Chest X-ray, PA view. Patient: 66 years old, sex F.
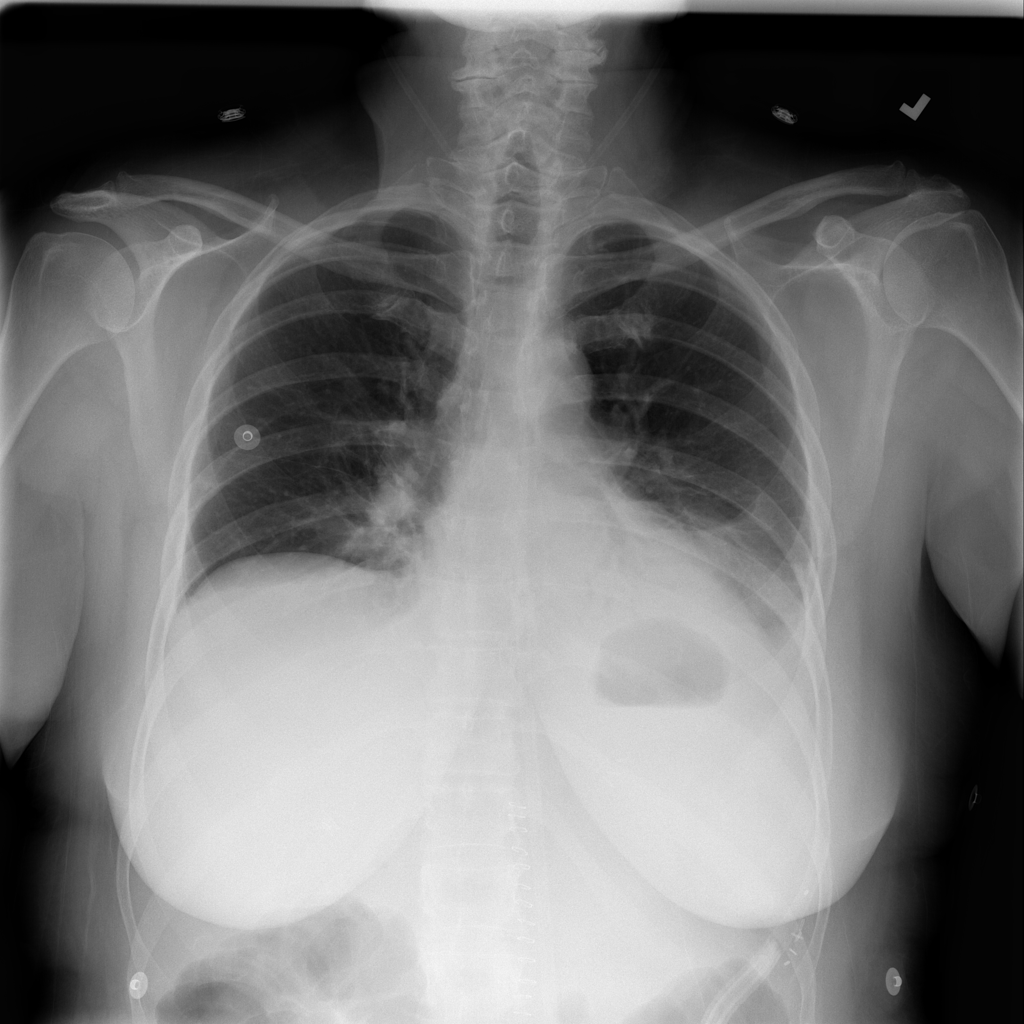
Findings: Consolidation, Effusion